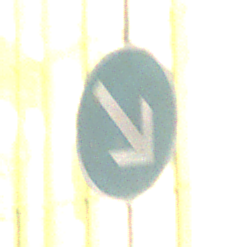
Verkehrszeichen: VorgeschriebeneVorbeifahrtRechts
Umgebung: Outdoor, Urban
Tageszeit: Night
Wetter: PartlyCloudy
Licht: Artificial
Jahreszeit: NotSpecified
Kontrast: HighContrast